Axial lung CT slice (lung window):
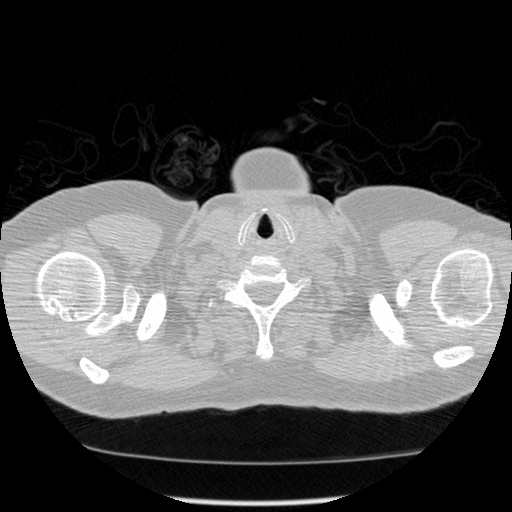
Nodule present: no